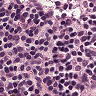
Metastatic tissue present: no